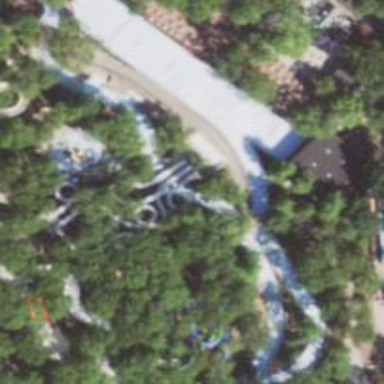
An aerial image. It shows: Bridge leading to water slide attraction.